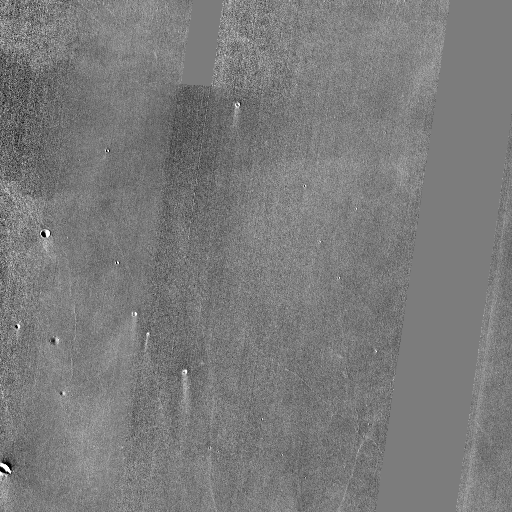
Crater classes present: Background, Other